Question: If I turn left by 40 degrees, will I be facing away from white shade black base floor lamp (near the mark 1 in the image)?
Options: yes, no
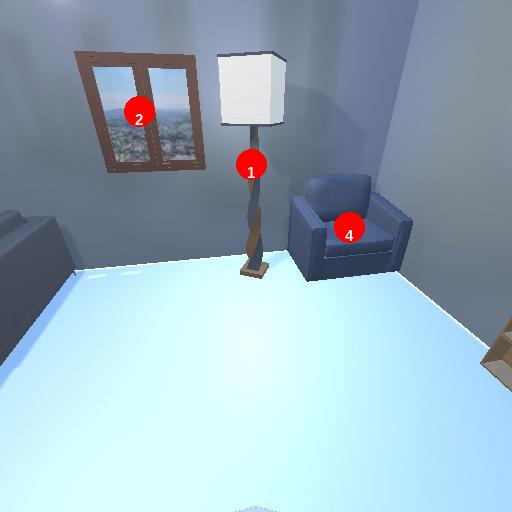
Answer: yes